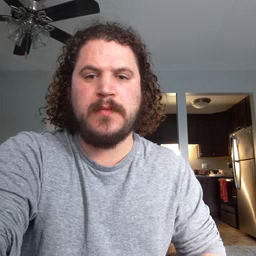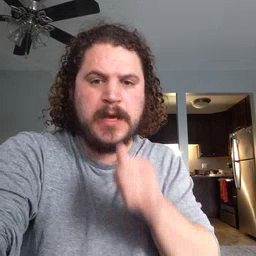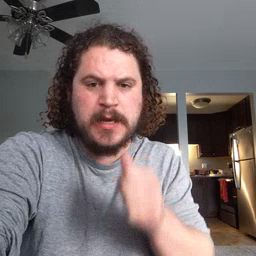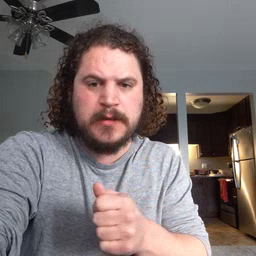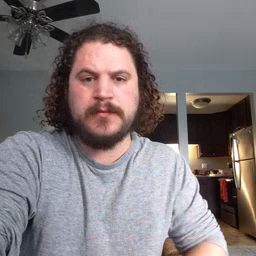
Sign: hide